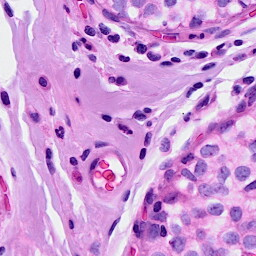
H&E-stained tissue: Breast